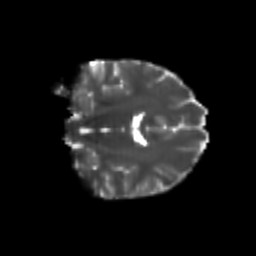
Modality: T2w
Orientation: coronal
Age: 20
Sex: female
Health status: healthy
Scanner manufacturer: philips
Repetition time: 7.391 s
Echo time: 0.08599 s